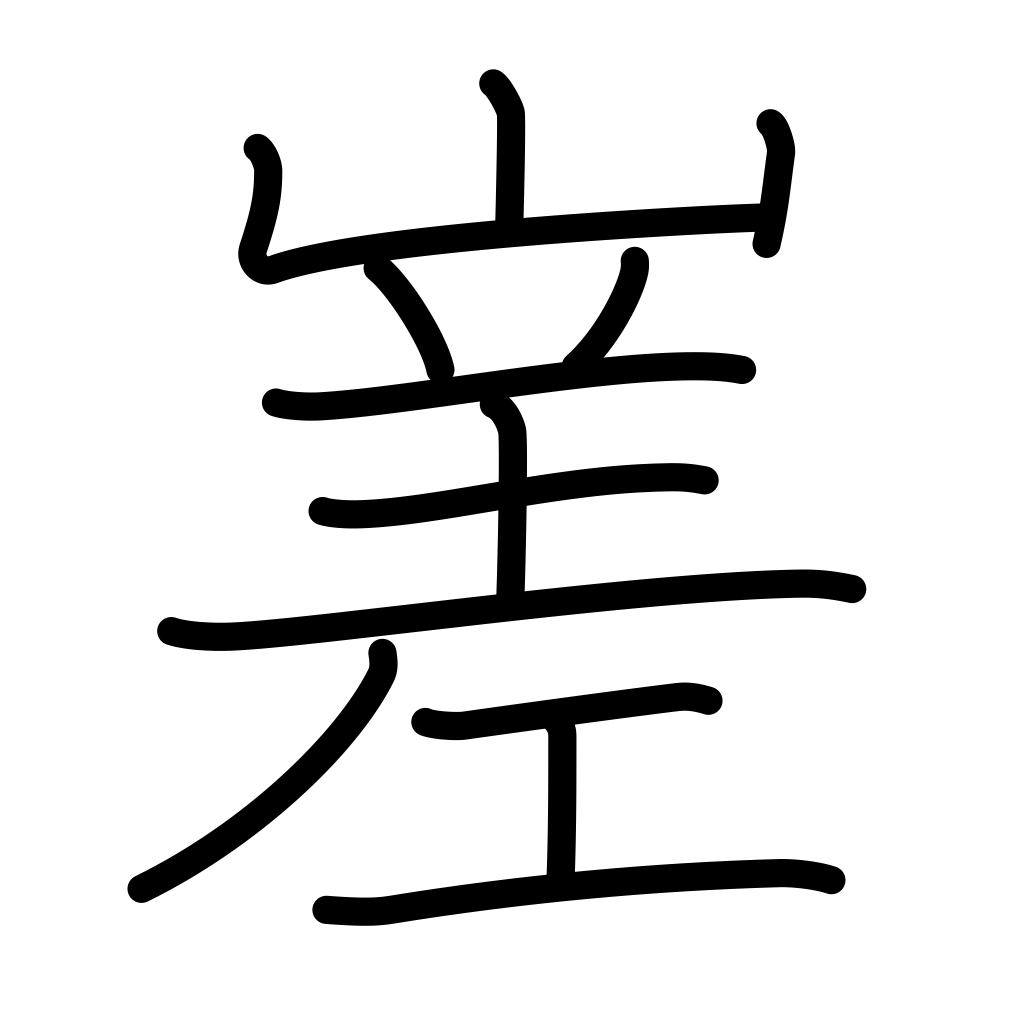
Meaning: high, towering, irregular, rugged